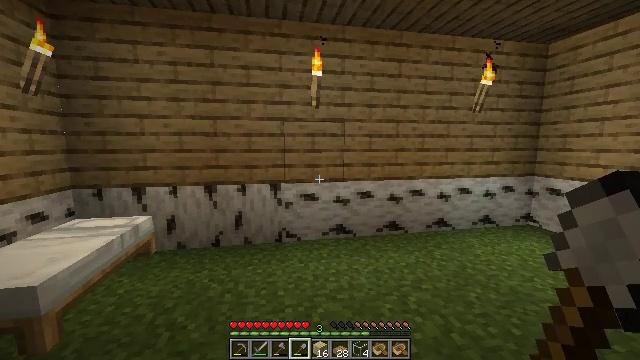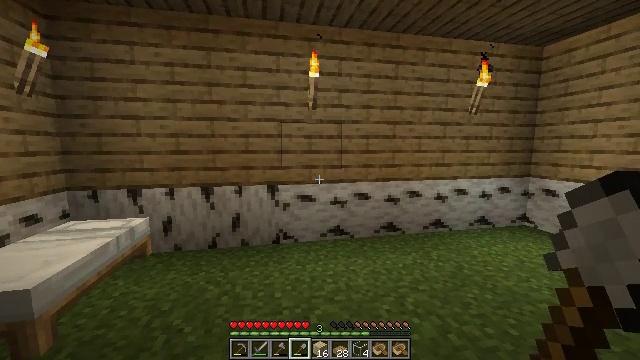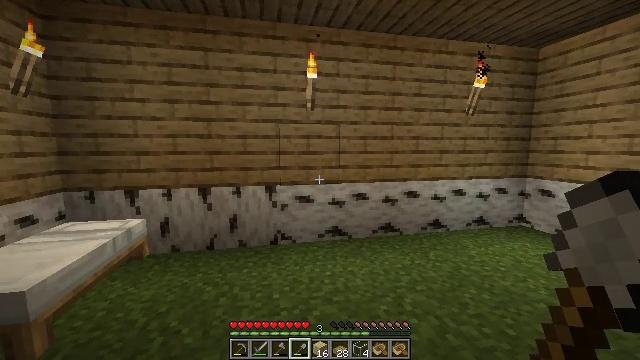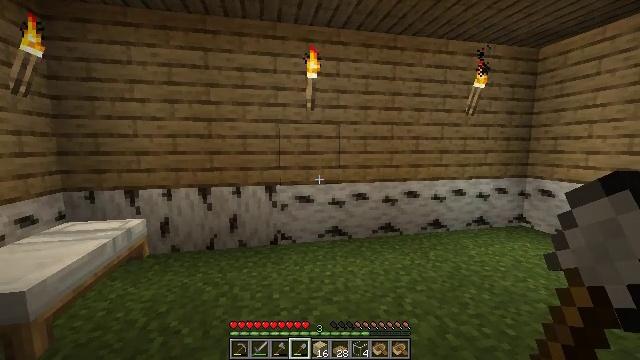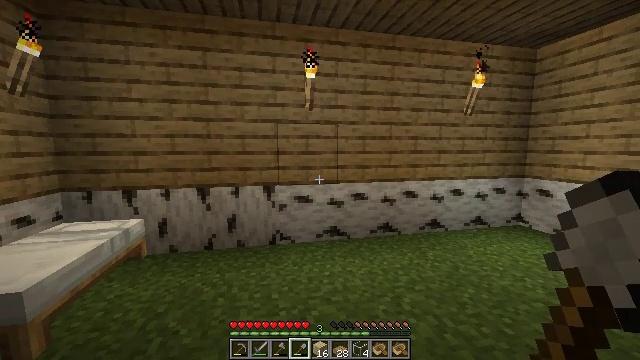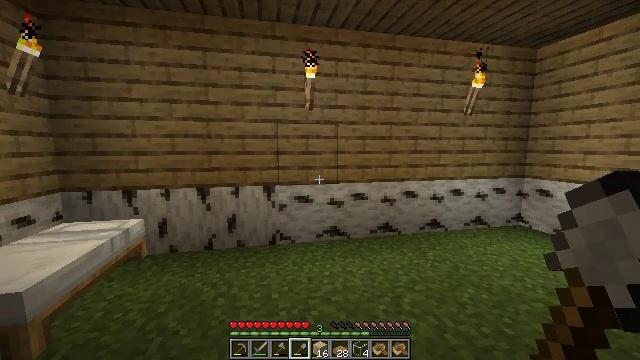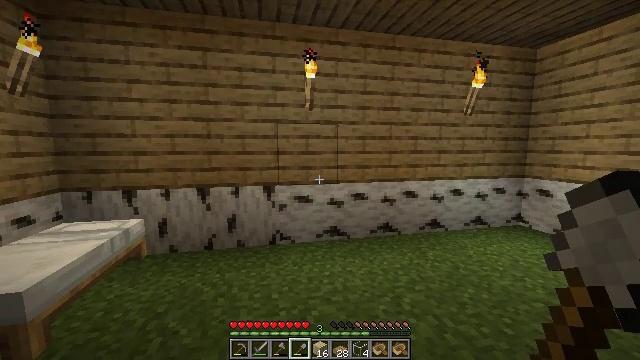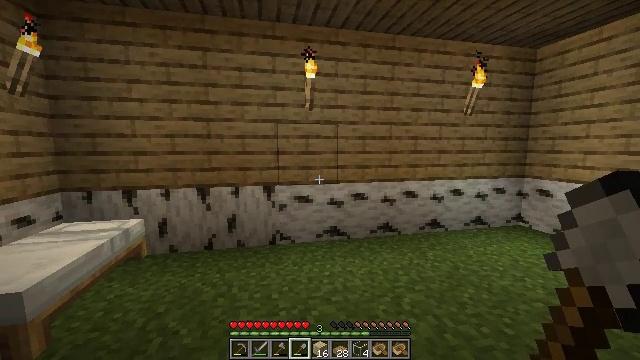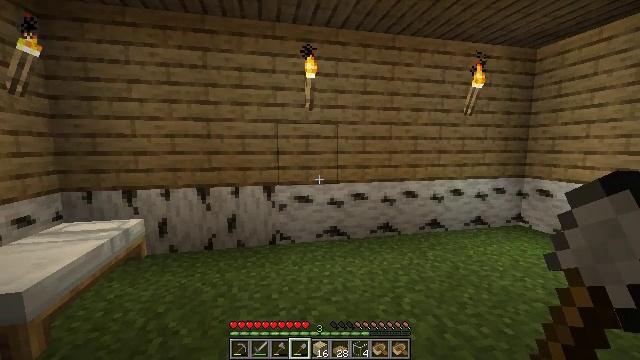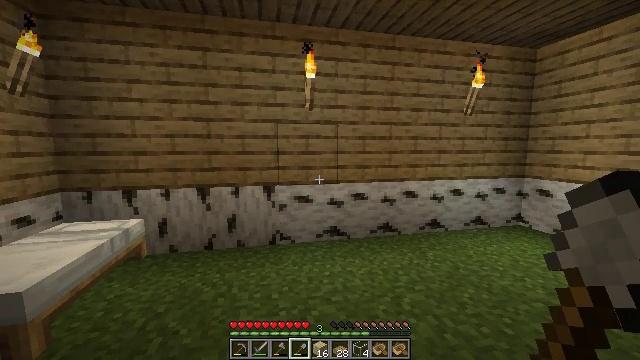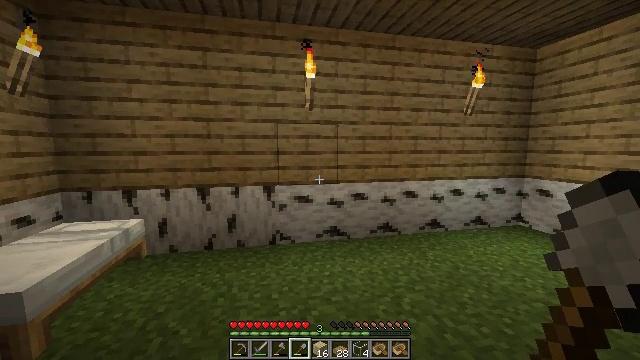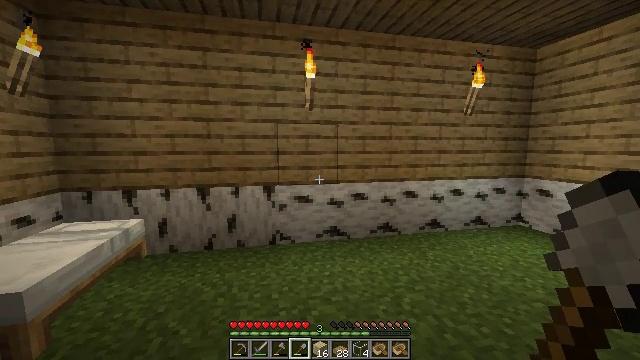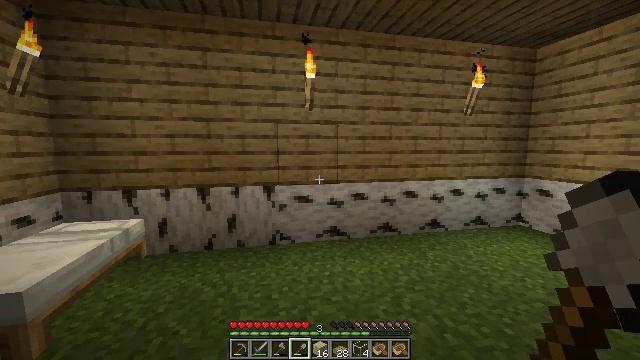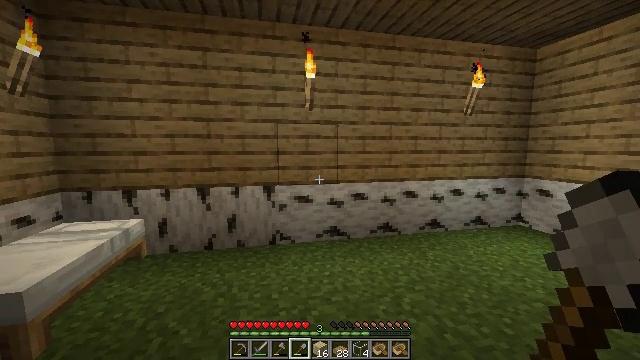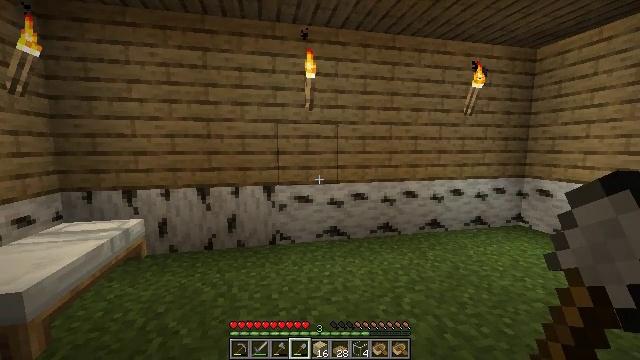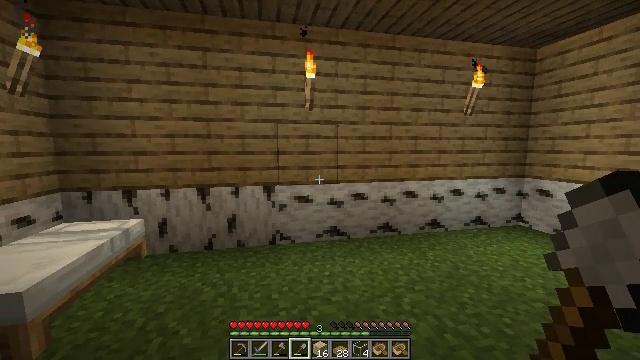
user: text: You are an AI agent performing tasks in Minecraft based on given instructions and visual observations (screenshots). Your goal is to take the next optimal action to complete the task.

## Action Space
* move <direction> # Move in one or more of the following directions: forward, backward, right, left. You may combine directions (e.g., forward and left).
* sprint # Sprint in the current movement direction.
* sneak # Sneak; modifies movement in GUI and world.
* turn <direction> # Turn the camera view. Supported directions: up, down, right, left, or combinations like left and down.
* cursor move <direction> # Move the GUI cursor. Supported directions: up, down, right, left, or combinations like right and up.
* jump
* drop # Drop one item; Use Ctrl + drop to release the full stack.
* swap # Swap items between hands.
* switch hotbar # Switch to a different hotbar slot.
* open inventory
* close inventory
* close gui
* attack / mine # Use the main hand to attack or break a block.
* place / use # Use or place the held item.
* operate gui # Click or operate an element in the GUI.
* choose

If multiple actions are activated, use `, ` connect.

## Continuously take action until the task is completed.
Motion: motion action
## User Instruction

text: Mine planks.
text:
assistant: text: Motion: no_op
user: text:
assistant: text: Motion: no_op
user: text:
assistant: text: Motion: no_op
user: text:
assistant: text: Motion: no_op
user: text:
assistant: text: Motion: no_op
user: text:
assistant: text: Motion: no_op
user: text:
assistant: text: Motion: no_op
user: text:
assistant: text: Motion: no_op
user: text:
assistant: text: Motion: no_op
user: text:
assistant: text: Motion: no_op
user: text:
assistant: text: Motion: no_op
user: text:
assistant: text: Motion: no_op
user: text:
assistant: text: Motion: no_op
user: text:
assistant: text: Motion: no_op
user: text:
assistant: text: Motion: no_op
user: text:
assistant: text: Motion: no_op
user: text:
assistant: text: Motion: no_op
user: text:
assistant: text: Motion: no_op
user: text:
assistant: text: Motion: no_op
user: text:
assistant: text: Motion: no_op
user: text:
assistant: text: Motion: no_op
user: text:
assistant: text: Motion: no_op
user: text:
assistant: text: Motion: switch to hotbar 3
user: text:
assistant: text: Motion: switch to hotbar 3
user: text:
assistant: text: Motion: switch to hotbar 3
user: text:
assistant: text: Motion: switch to hotbar 3
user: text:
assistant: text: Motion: switch to hotbar 3
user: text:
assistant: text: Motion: no_op
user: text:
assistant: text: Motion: no_op
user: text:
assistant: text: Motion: no_op